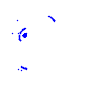
Particle: proton